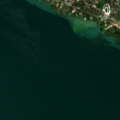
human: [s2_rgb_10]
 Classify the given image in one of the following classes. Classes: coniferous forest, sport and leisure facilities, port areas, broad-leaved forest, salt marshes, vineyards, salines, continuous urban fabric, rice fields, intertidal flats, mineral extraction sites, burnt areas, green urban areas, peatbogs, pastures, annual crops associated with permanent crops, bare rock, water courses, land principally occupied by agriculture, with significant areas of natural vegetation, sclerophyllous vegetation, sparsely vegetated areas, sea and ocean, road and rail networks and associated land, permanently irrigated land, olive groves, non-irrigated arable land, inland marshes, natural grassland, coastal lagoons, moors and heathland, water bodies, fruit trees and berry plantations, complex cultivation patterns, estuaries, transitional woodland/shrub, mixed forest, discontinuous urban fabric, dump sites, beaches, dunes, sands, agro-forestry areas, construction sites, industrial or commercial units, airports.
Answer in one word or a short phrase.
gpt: discontinuous urban fabric, complex cultivation patterns, water bodies